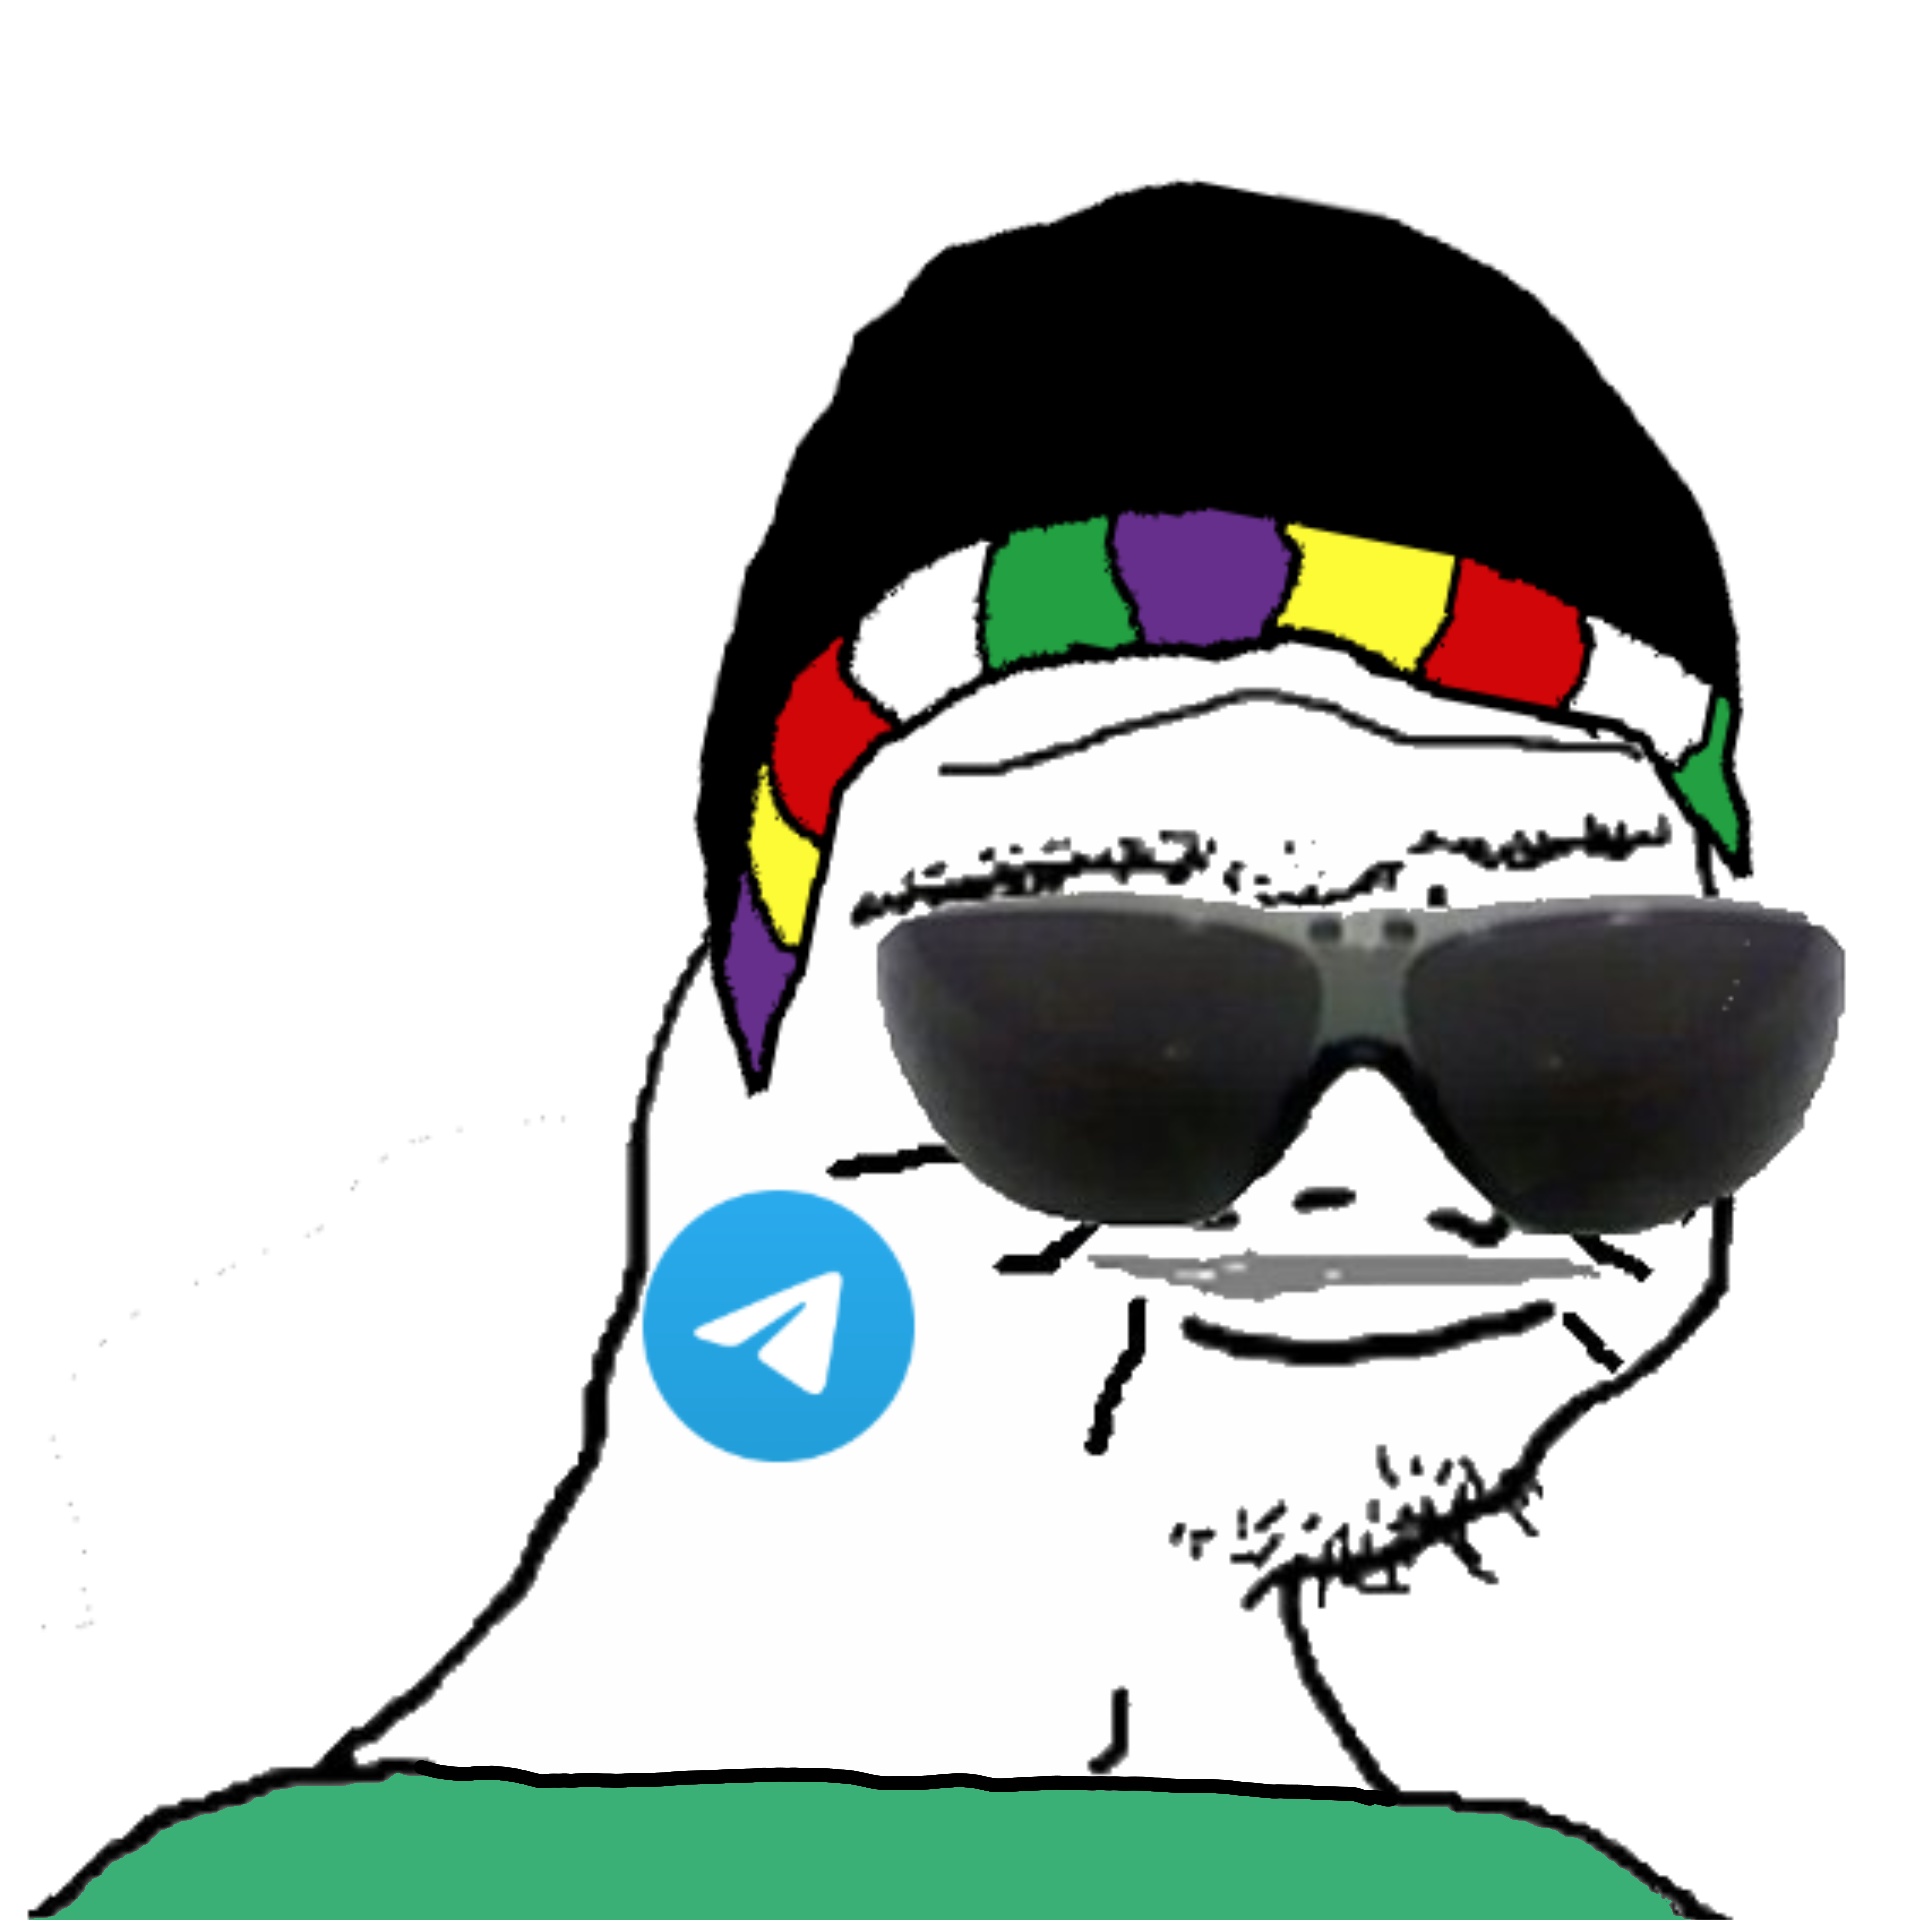
Label: 5_Boomer